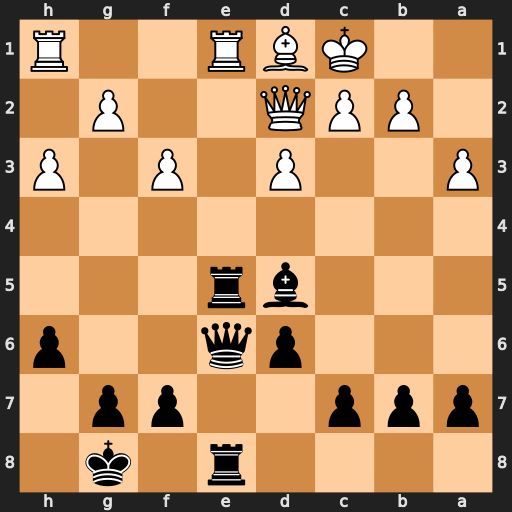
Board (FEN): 4r1k1/ppp2pp1/3pq2p/3br3/8/P2P1P1P/1PPQ2P1/2KBR2R
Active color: b
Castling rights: -
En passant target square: -
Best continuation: Rxe1 Rxe1 Qxe1 Qxe1 Rxe1